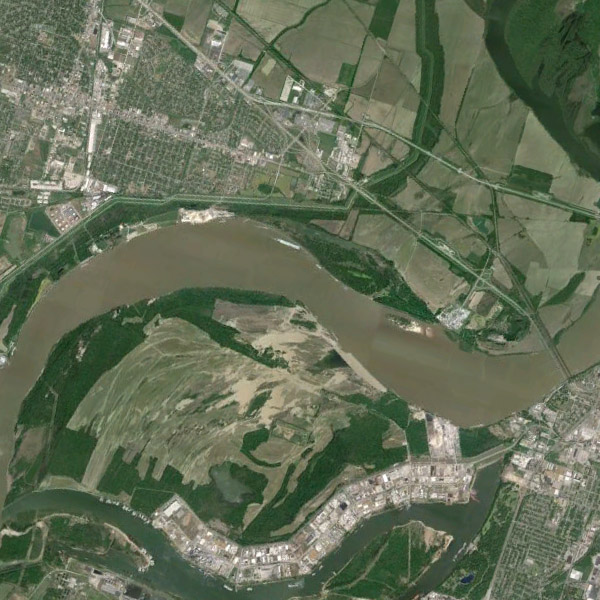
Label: River